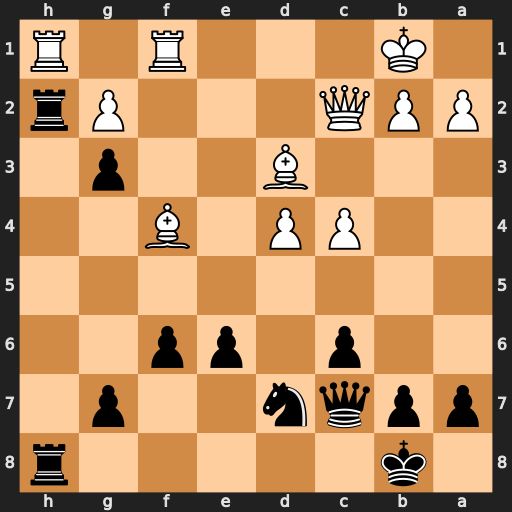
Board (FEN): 1k5r/ppqn2p1/2p1pp2/8/2PP1B2/3B2p1/PPQ3Pr/1K3R1R
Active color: b
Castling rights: -
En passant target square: -
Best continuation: e5 Rxh2 gxh2 Bxh2 Rxh2